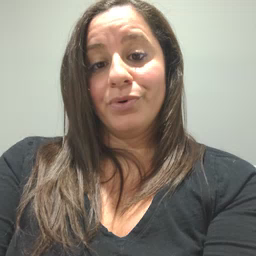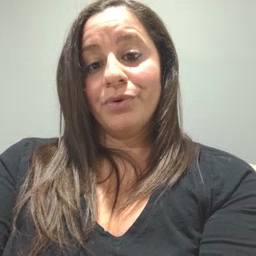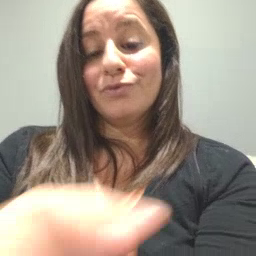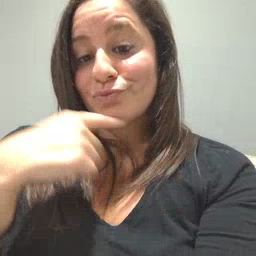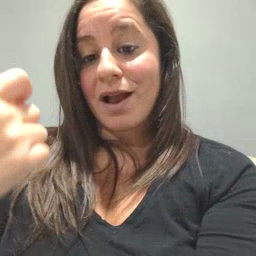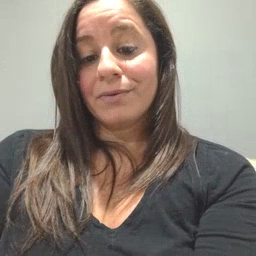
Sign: dry